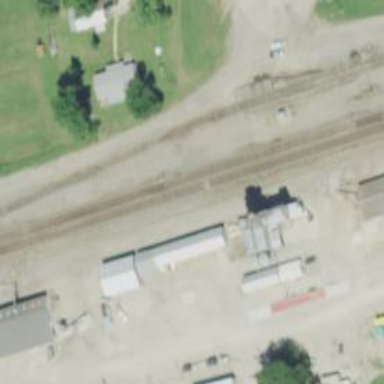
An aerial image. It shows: Railroad crossover.